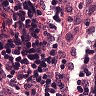
Metastatic tissue present: no